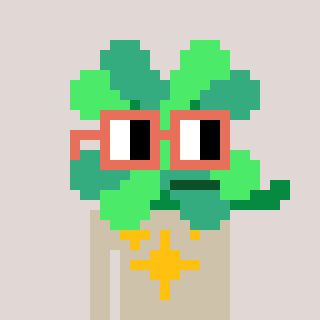
a pixel art character with square orange glasses, a clover-shaped head and a bege-colored body on a warm background